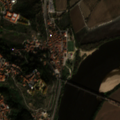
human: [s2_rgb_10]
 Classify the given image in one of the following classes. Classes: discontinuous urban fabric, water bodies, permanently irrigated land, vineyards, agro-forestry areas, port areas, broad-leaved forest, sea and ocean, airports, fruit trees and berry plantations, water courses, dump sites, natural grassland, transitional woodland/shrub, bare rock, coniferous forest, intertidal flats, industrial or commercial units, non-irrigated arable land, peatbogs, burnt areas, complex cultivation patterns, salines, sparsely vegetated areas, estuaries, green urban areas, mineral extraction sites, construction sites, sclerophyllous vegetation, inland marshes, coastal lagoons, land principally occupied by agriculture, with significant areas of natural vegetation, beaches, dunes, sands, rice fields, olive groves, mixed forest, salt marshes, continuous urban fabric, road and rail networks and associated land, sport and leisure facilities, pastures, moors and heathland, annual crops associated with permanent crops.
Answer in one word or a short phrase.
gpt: continuous urban fabric, discontinuous urban fabric, permanently irrigated land, vineyards, complex cultivation patterns, land principally occupied by agriculture, with significant areas of natural vegetation, beaches, dunes, sands, water courses